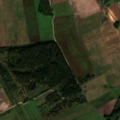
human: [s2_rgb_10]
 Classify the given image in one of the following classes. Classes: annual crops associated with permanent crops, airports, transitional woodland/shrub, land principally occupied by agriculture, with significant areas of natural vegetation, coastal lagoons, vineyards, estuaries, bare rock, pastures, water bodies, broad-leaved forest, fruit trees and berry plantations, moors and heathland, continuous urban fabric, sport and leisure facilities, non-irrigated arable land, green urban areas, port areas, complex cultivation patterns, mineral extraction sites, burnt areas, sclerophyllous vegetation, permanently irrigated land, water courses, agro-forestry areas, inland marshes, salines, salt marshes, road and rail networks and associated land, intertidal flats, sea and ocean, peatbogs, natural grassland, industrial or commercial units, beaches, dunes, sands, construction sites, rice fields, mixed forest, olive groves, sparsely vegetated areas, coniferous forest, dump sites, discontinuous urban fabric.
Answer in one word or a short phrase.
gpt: industrial or commercial units, non-irrigated arable land, pastures, land principally occupied by agriculture, with significant areas of natural vegetation, mixed forest